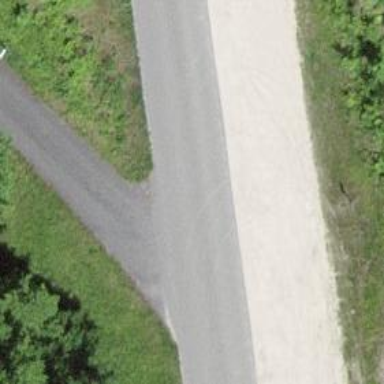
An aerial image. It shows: Tertiary road with asphalt surface.